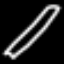
Label: pencil